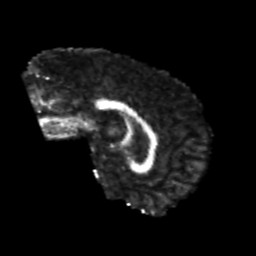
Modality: FA
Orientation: sagittal
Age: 24
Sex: male
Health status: healthy
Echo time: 0.074 s